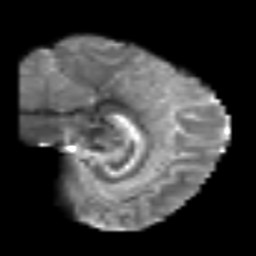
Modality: T2w
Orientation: sagittal
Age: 47
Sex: female
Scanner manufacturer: siemens
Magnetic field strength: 3 T
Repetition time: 6.1 s
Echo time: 0.101 s